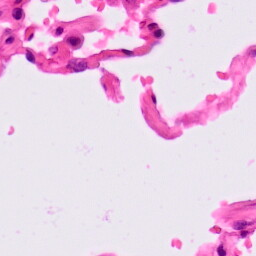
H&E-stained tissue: Lung